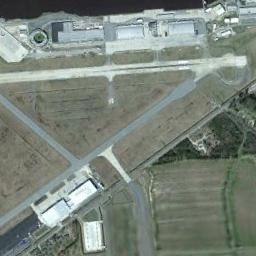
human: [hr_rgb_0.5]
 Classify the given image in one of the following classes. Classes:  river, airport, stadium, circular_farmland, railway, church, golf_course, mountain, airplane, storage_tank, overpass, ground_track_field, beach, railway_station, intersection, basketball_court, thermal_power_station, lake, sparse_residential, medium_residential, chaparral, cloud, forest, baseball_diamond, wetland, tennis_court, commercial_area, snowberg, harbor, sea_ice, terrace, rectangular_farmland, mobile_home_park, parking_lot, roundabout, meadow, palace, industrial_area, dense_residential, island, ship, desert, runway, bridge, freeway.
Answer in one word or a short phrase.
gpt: airport